Question: How can I get an expandable [tree view] multiselect dropdown list?
For example, from the below snapshot, if I have sub-list for Animals [Cat, Cow etc] is there any plugin as such that would show a + sign and when clicked, it would show the sub-list in the same dropdown like a tree view?

Any advice?
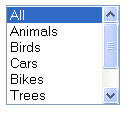
Answer: Just a select tag alone, I know you can't. In your case, you need to create a customized select box.
- <URL>-
I guess my examples solution didn't give you the exact thing you wanted. I'll just give a simple example that could be a help to answer your question. This is to create a customized select box.
How to create the customized select box:
1. Create a div that will be a container of the list. <div id="treeSelect">
2. Add style on the div that will behave like a select box. #treeSelect{height: 100px;width: 150px;border: 1px solid #000;overflow: auto;}
3. Add the content of the main list along with the sublist on the div. Include all possible style that could be use to format the content to be more like a tree view list. <span class="mainList">All</span>
<br />
<span class="expand" onClick="expand('animals', this);">[+]</span><span class="mainList">Animals</span>
<br />
<ul id="animals" class="subList">
<li><input type="checkbox" name="animals" value="Cat">Cat</li>
<li><input type="checkbox" name="animals" value="Cow">Cow</li>
<li><input type="checkbox" name="animals" value="Cat">Dog</li>
</ul>
4. Add a script that will handle how to view the sublist. function expand(list, view){ var listElement = document.getElementById(list);
var defaultView = '[+]';
if(view.innerHTML == defaultView){
listElement.style.display = "block";
view.innerHTML = '[-]';
} else {
listElement.style.display = "none";
view.innerHTML = '[+]';
}
}
I cannot put all the code so please see the <URL> for the complete code.
I know this is not the exact things you wanted, but I guess it is close to what you need. You can change the style based on your taste and needs. I hope this can be a help and give you idea how to solve your question.